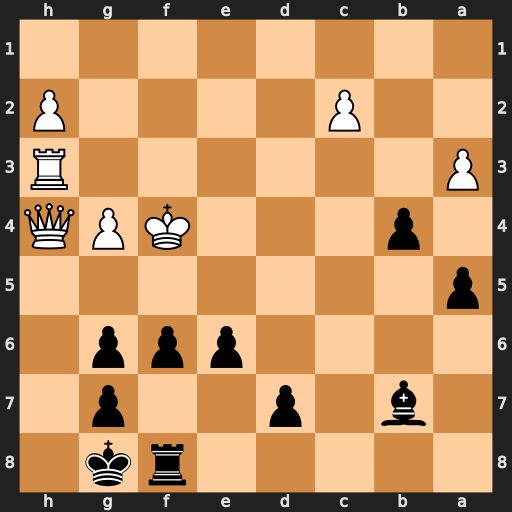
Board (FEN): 5rk1/1b1p2p1/4ppp1/p7/1p3KPQ/P6R/2P4P/8
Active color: b
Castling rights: -
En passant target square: -
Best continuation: g5+ Ke3 gxh4